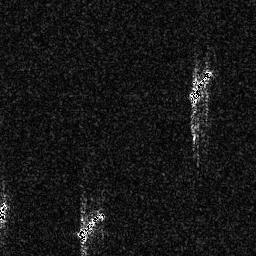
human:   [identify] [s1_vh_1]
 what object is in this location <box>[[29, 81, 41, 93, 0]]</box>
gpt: <ref>1 medium ship at the bottom</ref>